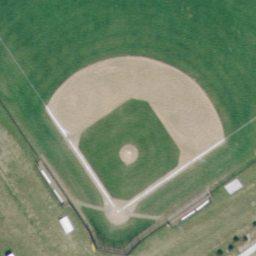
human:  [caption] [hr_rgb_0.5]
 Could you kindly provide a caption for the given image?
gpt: A regular baseball diamond compose of manicured lawns and sand .

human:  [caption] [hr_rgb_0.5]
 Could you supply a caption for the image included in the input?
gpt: This is a baseball diamond with stands surround it .

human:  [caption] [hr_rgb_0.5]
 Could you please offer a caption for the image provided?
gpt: This is a regular baseball diamond with stands surround it .

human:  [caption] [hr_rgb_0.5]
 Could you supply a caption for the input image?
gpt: It is a big new baseball diamond with sands and grass .

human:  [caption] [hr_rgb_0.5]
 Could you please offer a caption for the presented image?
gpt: A regular baseball diamond compose of manicured lawns and sand .